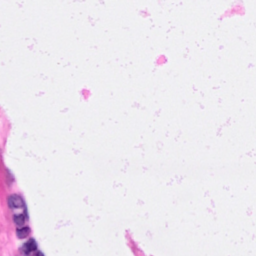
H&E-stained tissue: Breast